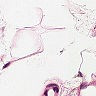
Metastatic tissue present: no